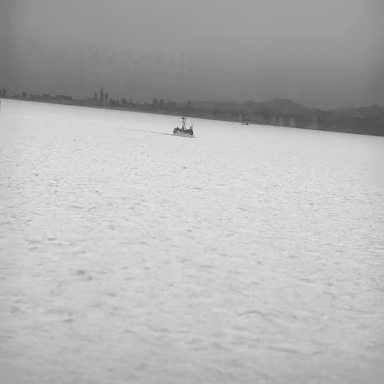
There are two bulk_carriers in the infrared image.